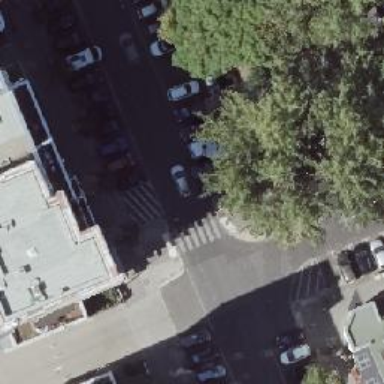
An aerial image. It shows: Zebra crossing with kerb extensions on both sides.